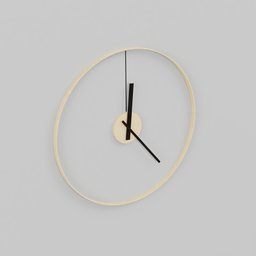
Label: decoration